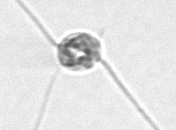
Label: Chaetoceros_danicus